Question: I'd like to create an 'example' directive that appends its inner HTML to itself. So, this:
'''
<div example>
<label for="name">Name:</label>
<input id="name" type="text" ng-model="name">
</div>
'''
should become this:

When inside a directive, the element already has things line 'class="ng-scope ng-pristine ng-valid"' which shouldn't be in the outputted HTML.
How would implement such a directive?
My attempt is <URL>
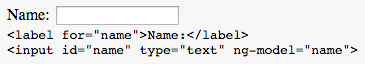
Answer: You probably don't need to transclude or use scope here, just use the 'compile' function to grab the inner html and append it to the node:
'''
.directive('example', function() {
return {
compile: function(ele) {
var innerHtml = ele.html();
ele.append(document.createTextNode(innerHtml));
}
};
});
'''
<URL>